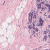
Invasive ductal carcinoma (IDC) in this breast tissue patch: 0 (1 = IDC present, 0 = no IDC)